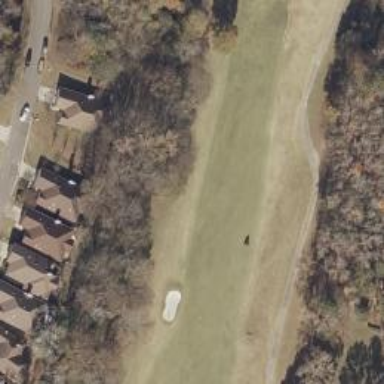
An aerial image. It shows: View of golf hole.